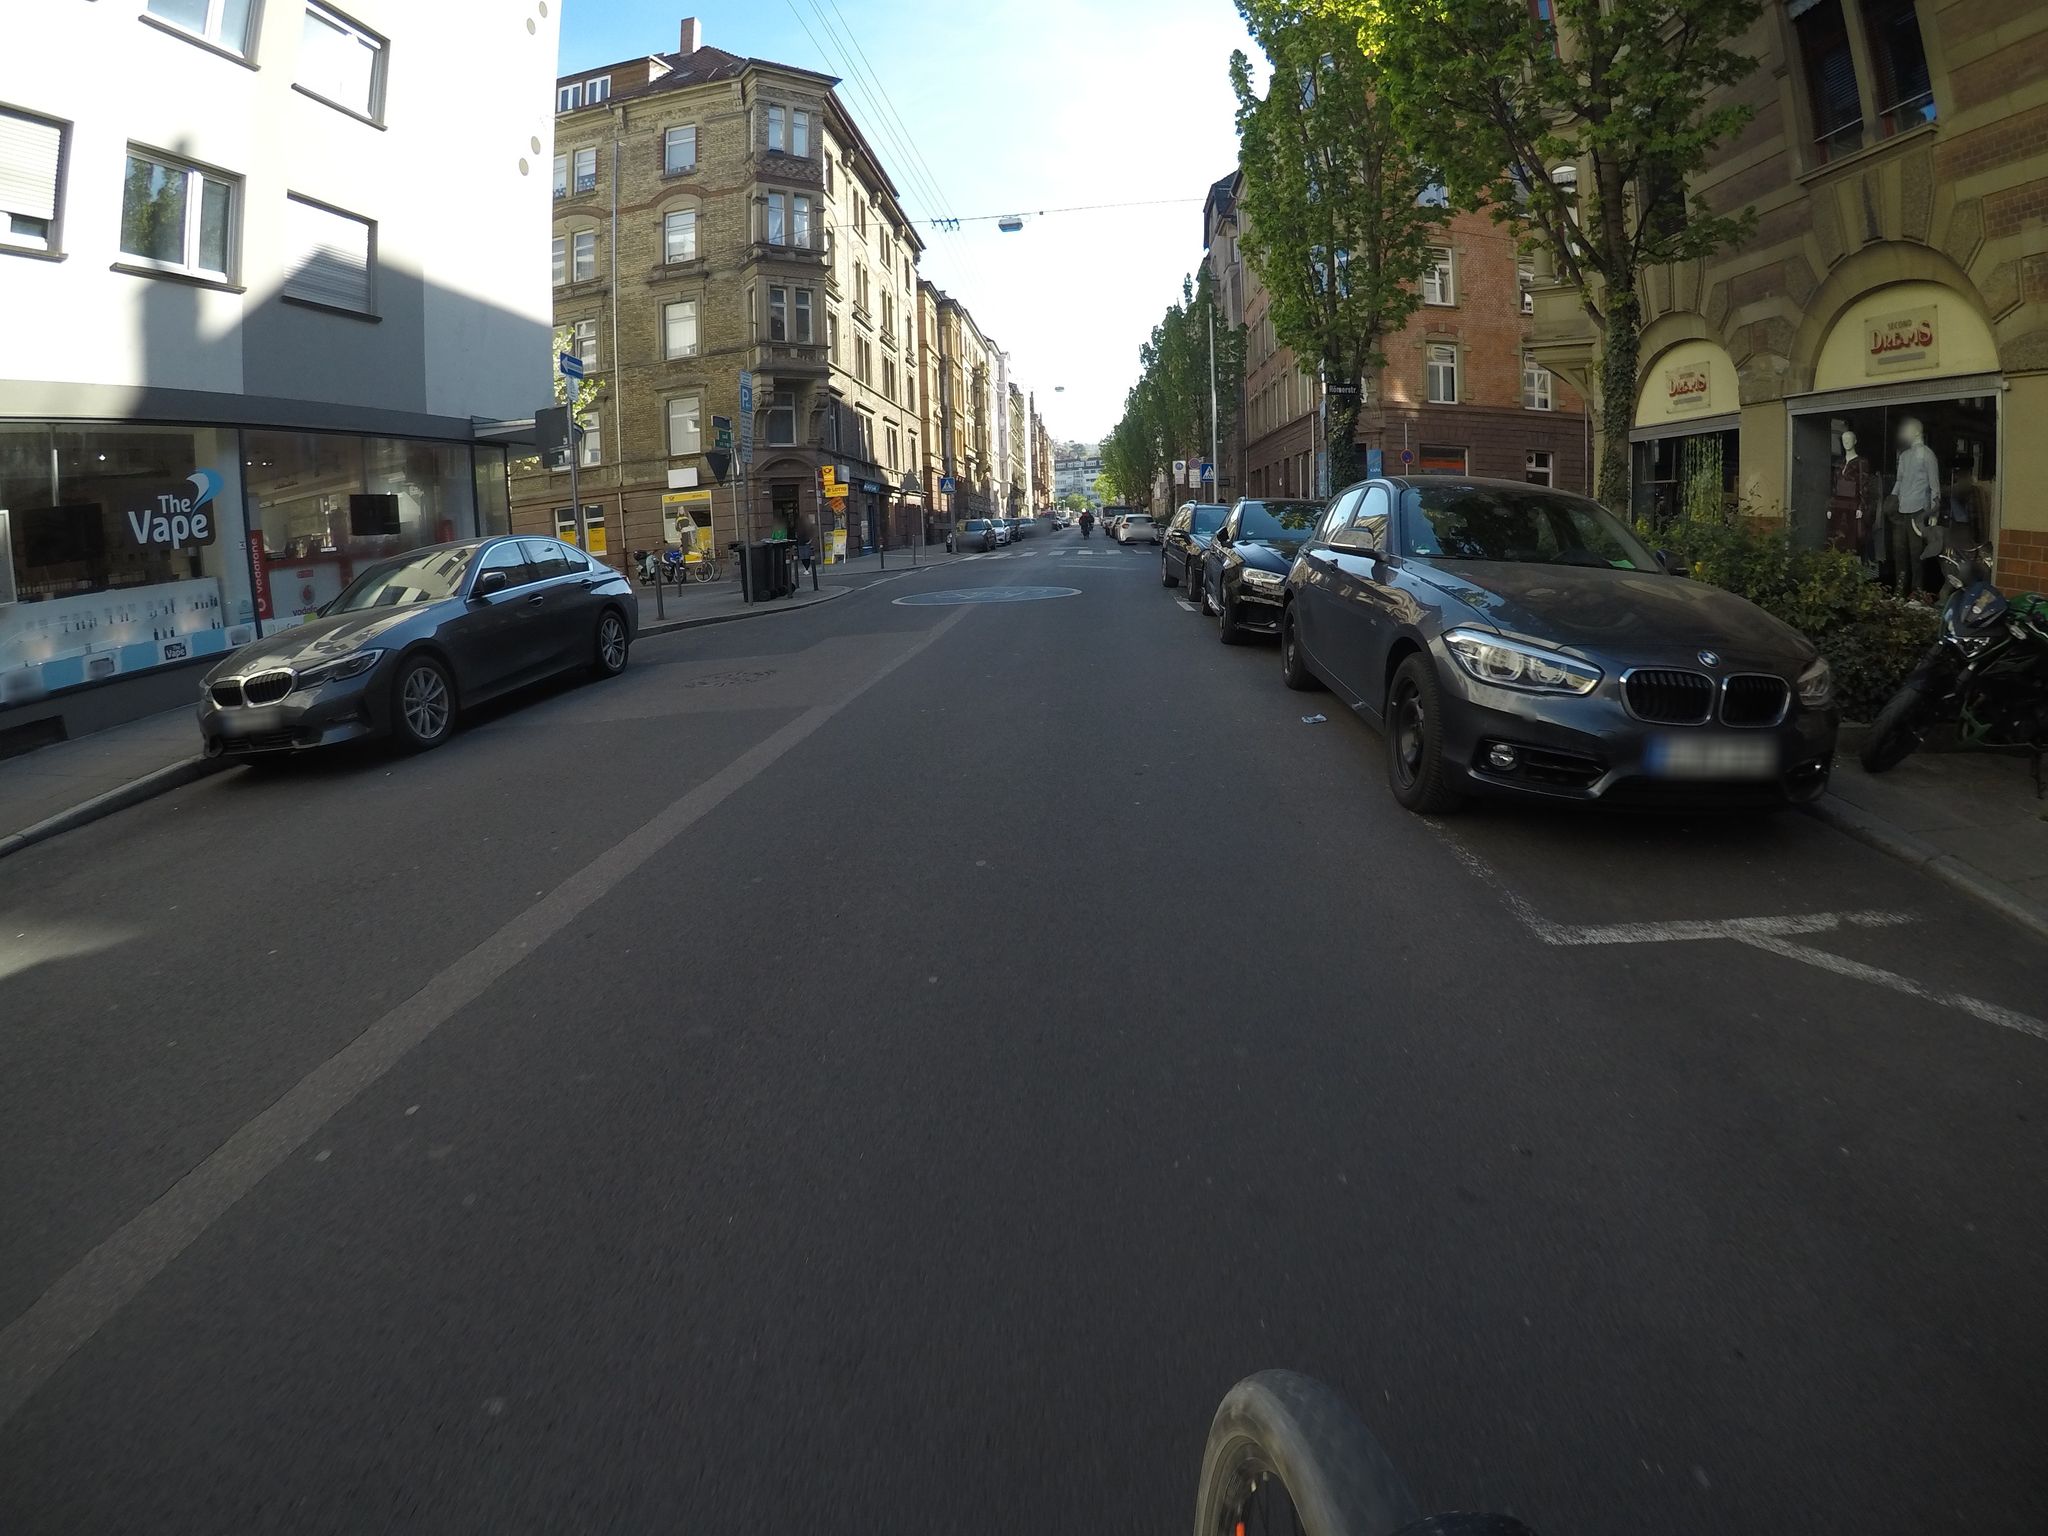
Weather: clear
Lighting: day
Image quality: good
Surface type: driving surface
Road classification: residential
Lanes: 1
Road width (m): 4, 9.5
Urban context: urban centre
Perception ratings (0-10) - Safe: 4.4, Lively: 9.6, Beautiful: 8.93, Boring: 1.66, Depressing: 3.52, Wealthy: 7.73